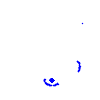
Particle: pion